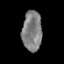
Tissue: prostate
Cell type: T cells
Senescence score: 0.2884
Nuclear area (px): 773
Mean DAPI intensity: 127.494